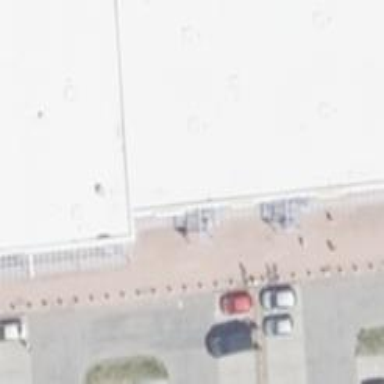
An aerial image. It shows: Clothing store.